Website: ulta-beauty
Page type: delivery-shipping
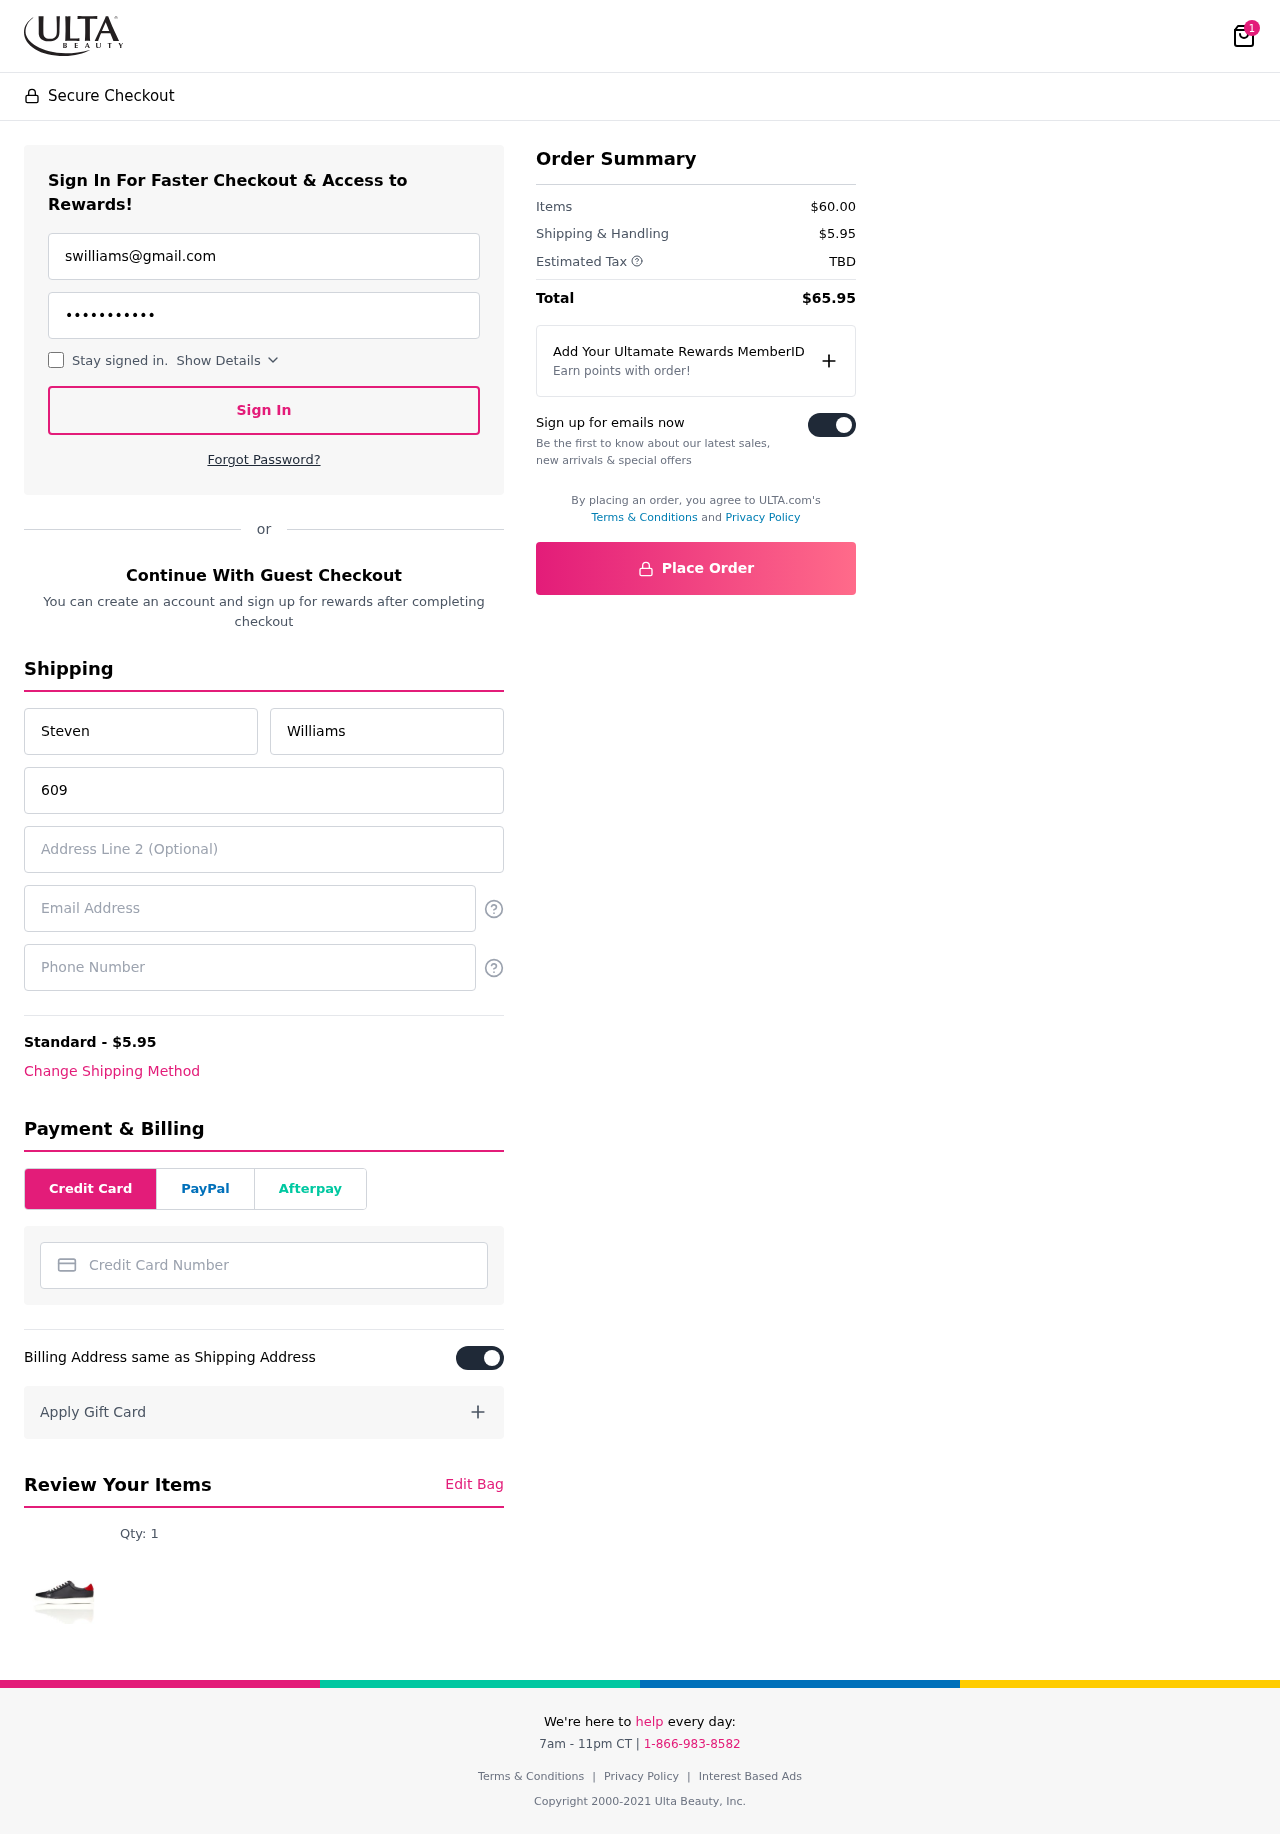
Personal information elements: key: PII_CARD_NUMBER
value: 6541 2958 1890 0580
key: PII_EMAIL
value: swilliams@gmail.com
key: PII_EMAIL2
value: swilliams@gmail.com
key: PII_FIRSTNAME
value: Steven
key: PII_LASTNAME
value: Williams
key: PII_PHONE
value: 7205703354
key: PII_STREET
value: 6090 Abigail Spring
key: PII_STREET2
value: Suite 611
Product elements: key: PRODUCT1_QUANTITY
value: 1
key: PRODUCT1
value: Qty: 1
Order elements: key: ORDER_NUM_ITEMS
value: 1
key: ORDER_SHIPPING_COST
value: $5.95
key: ORDER_SUBTOTAL
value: $60.00
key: ORDER_TAX
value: TBD
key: ORDER_TOTAL
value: $65.95